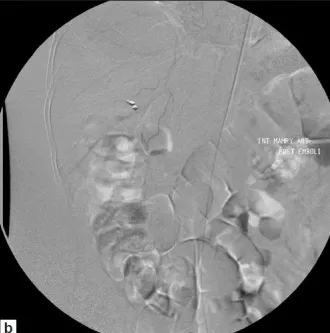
Radioopaque cholecystectomy clips are also seen (b) Post embolisation angiogram showing stasis in the superior epigastric artery.
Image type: radiology (mri)